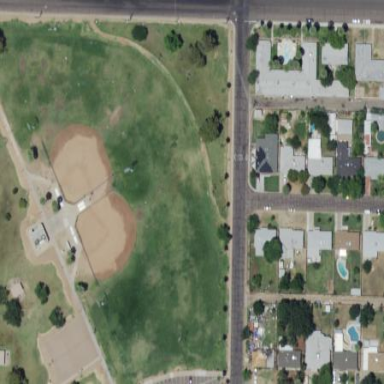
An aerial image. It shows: Baseball pitch for leisure land.